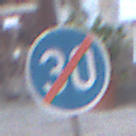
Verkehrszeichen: EndeMindestgeschwindigkeit
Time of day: MorningAfternoon
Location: Outdoor (Urban)
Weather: PartlyCloudy
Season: NotSpecified
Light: Natural